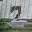
Label: 2